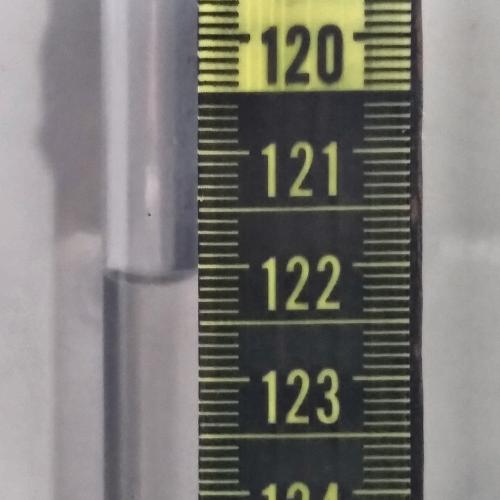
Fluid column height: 122.1 cm